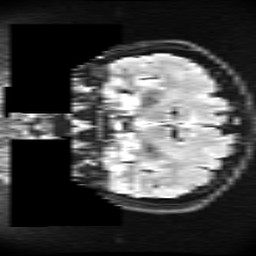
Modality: FLAIR
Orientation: coronal
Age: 27
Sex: female
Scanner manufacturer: ge
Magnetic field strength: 3 T
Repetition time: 11 s
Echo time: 0.1497 s